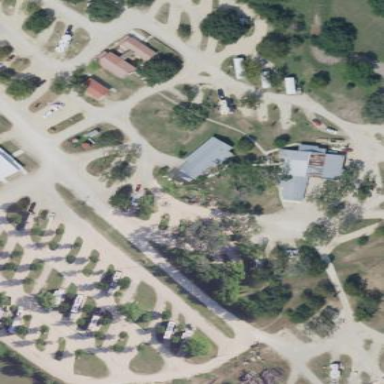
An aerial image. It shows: Caravan site for tourism.